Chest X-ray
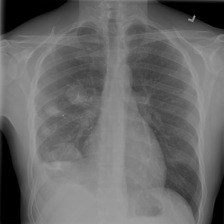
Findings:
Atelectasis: negative
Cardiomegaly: negative
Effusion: negative
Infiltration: negative
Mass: positive
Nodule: positive
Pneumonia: negative
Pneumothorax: negative
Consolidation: negative
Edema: negative
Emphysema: negative
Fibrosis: negative
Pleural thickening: negative
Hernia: negative